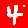
Digit: 4